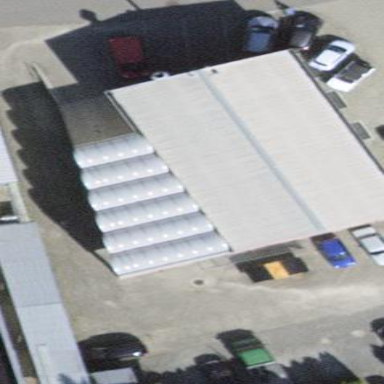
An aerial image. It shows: View of roof of building.